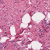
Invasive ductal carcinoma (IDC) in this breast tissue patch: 0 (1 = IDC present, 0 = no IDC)